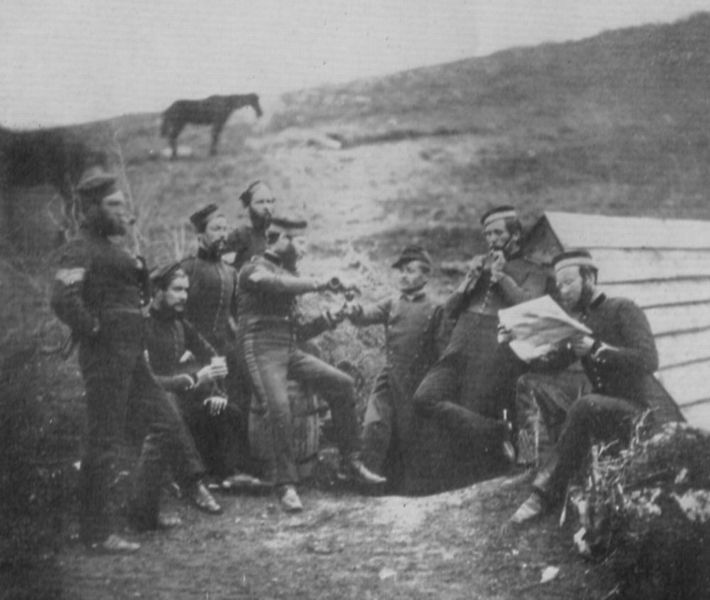
Titel: Das friedliche Zusammenleben
Künstler: Roger Fenton
Standort: USA
Institution: Sammlung Gernsheim
Schlagwörter: berg, gruppe, himmel, mann, weiß, landschaft, menschen, sitzen, getränk, glas, grau, hintergrund, holz, hut, licht, männer, schwarz, unterhalten, dach, gras, haus, rasen, weg, wiese, gespräch, alkohol, alt, bart, bärte, flasche, gelage, kappe, mütze, mützen, trinken, stehen, steine, instrument, schauen, einsamkeit, erde, feld, gräser, horizont, hügel, natur, einsam, gebüsch, hütte, pfad, sonne, boden, sitzend, stehend, musik, england, front, pferd, pferde, reiter, deutschland, kopfbedeckung, ruhe, unterhaltung, schuhe, abhang, acker, gebirge, giebel, pause, rast, amerika, krieg, unterstand, celebration, fight, hat, men, people, soldaten, soldier, soldiers, white, essen, black, gray, grey, group, group portrait, old, sit, sitting, runde, pfeife, lesen, picture, balken, bretter, knöpfe, foto, fotografie, photographie, becher, katze, penis, belichtung, fuss, schwarz weiss, viele, loch, officers, politik, scharz, uniform, uniformen, zeitung, soldat, schlamm, fass, armee, österreich, flöte, karte, cigar, smoke, grab, gewehr, brief, horses, man, sky, field, hill, house, landscape, mountain, german, roof, dreck, graben, male, plan, usa, america, flat, grass, path, road, lesend, kreig, paper, black and white, wurf, hillside, cap, schief, army, buttons, gree, hats, battle, beard, gaul, weise, glass, preussen, photo, uniforms, pasture, happy, reading, dirt, italy, pistole, europa, lager, human, newspaper, arms, matsch, history, planning, terrace, südstaaten, ground, shoes, map, blaken, reittier, truppe, gruppenfoto, read, weltkrieg, animal, war, bottle, foreground, bürgerkrieg, american, bush, cow, cows, farm, home, horse, west, cottage, zusammensein, erster weltkrieg, cup, leisure, tent, resting, soil, eating, flute, playing, smoking, bildung, black white, einschenken, humans, land, cavallerie, barren, männerrunde, standing, alcohol, beer, drink, unabhängigkeit, rest, celebrate, drinking, waiting, soilders, camp, photograph, photography, barn, moustache, break, civil war, daguerreotype, time, mundharmonika, rasten, trinken], krimkrieg, gun, nordstaaten, deutsch, barrel, general, celebrating, pour, b&w, plane, beards, scenery, pipe, caps, shed, 1860, konföderierte, mans, gebiorge, trupe, brady, union, news, iltalian, drinks, photograh, nion, 1800s, jolly, reaing, prairie, prarie, pioneer, sigar, schlacht, trench, cavalry, ww1, battlefield, soul, schnapps, many, wold war, blac and white, at ease, sezessionskrieg, timepass, horce, freundschaft, gegner, lean-to, ime, where are we going